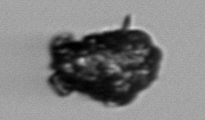
Label: Delphineis